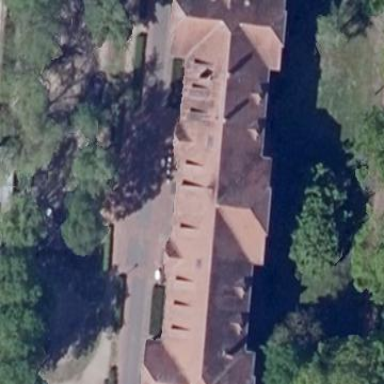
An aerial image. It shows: Hospital building.